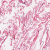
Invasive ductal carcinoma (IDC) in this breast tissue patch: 0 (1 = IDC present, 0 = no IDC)